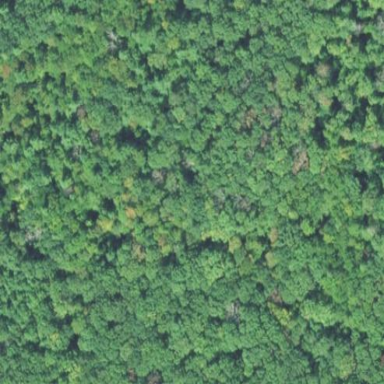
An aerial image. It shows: Needle-leaved woodland.